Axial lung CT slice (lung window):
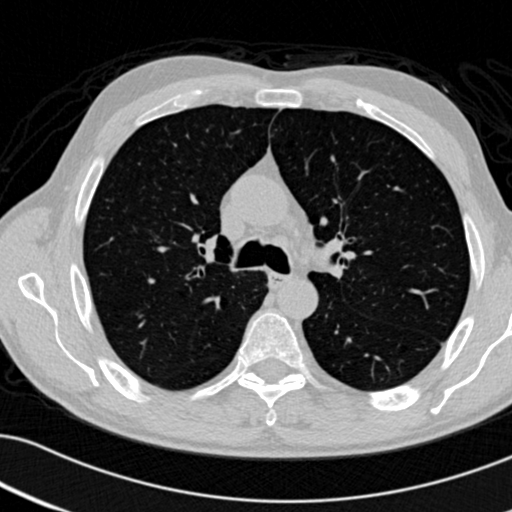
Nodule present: no